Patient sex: M
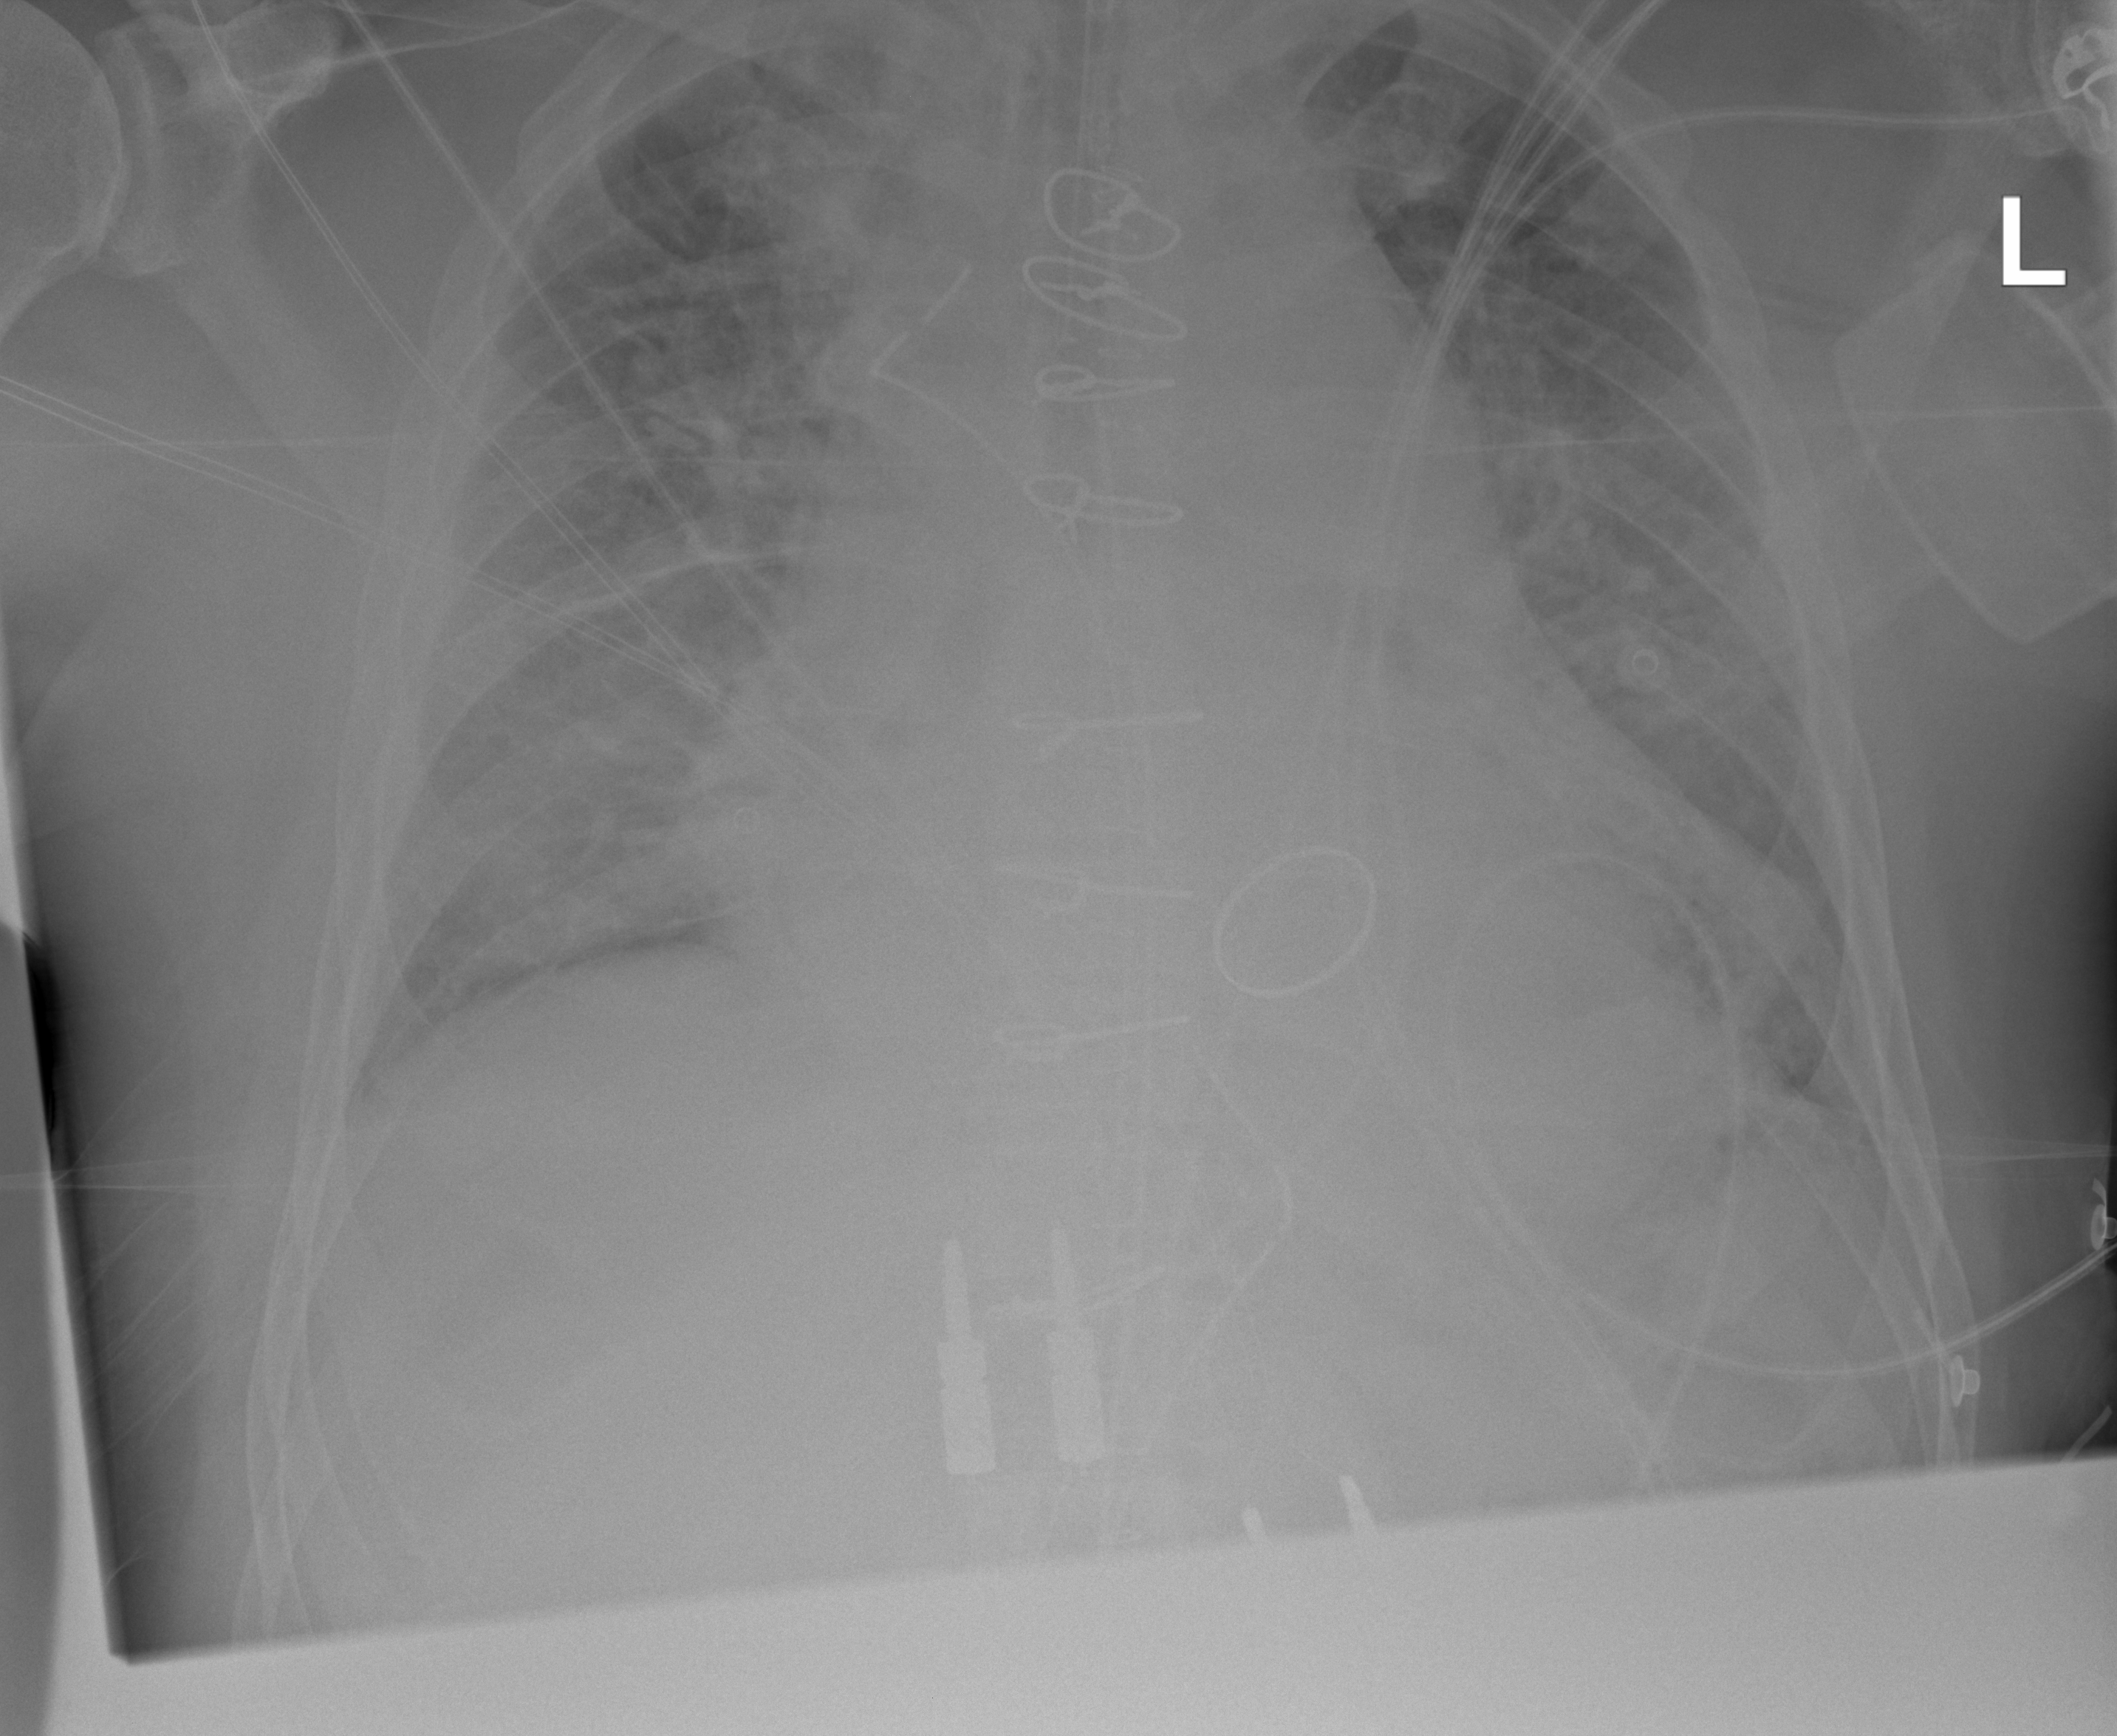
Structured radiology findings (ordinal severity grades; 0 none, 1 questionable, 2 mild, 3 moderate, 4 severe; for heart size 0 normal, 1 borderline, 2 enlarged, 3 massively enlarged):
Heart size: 2
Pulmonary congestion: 3
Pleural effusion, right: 1
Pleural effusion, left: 0
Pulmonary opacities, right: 2
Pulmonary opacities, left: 2
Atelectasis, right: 2
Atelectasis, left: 2